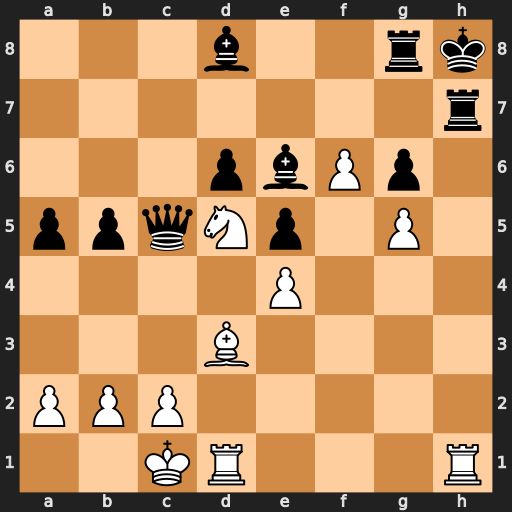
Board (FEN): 3b2rk/7r/3pbPp1/ppqNp1P1/4P3/3B4/PPP5/2KR3R
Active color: w
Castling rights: -
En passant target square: -
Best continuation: Rxh7+ Kxh7 Rh1+ Bh3 Rxh3#